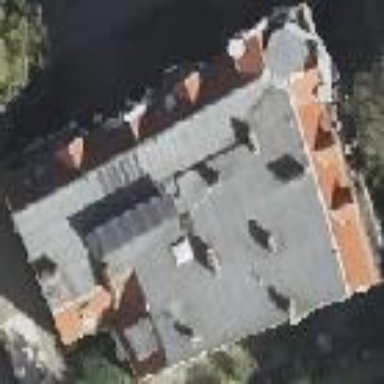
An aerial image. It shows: Apartment building with double saltbox roof shape.